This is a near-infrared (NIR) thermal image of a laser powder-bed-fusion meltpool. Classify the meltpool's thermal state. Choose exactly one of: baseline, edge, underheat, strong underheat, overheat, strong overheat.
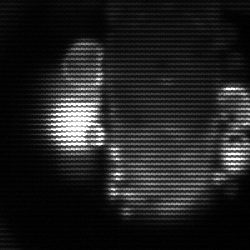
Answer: strong underheat